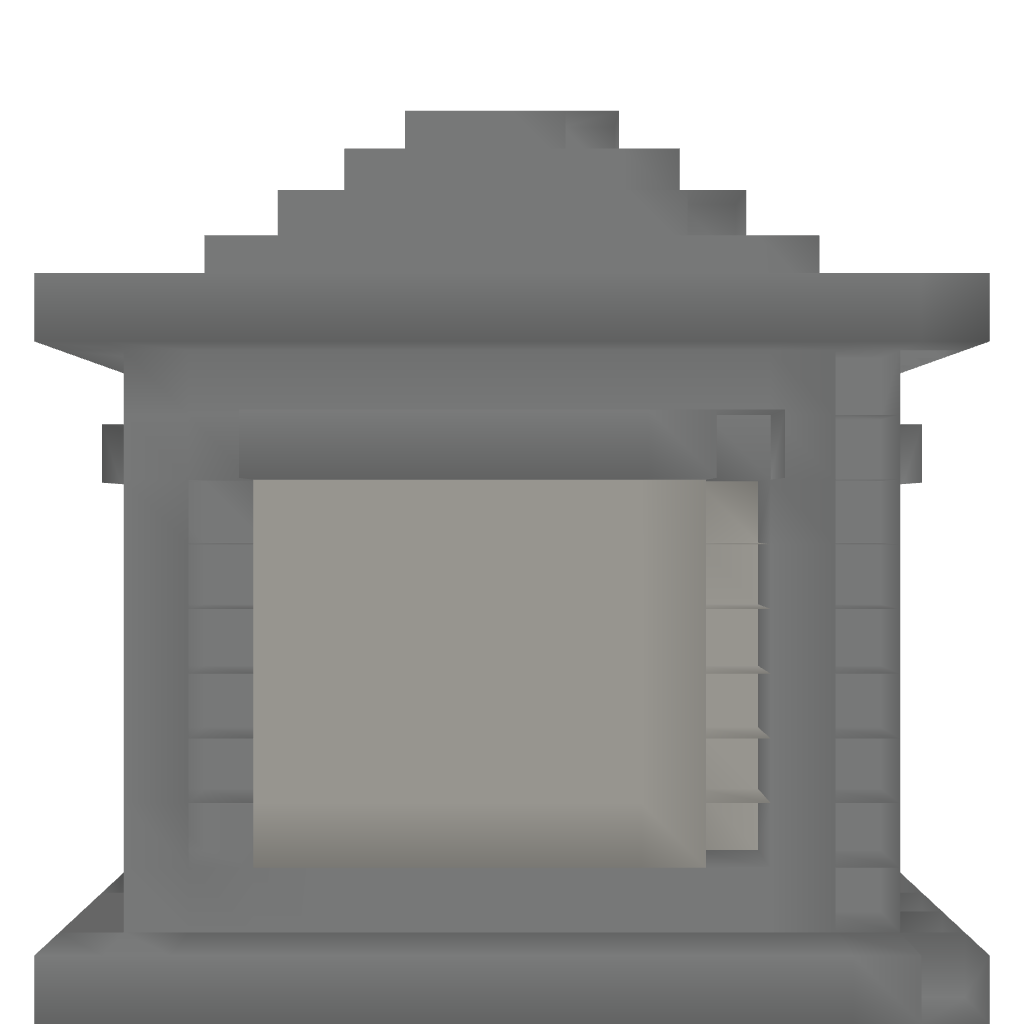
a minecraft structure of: FinalBattle Default Arena